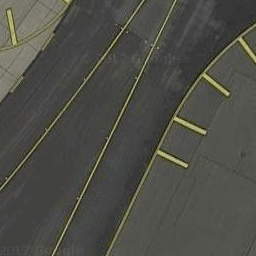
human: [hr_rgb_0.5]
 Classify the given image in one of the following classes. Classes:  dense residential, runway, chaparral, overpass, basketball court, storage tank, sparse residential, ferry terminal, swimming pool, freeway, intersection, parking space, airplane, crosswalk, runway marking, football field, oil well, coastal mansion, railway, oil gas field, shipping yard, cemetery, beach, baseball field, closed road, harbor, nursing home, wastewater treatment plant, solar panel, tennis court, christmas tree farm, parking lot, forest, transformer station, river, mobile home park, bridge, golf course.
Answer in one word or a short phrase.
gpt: runway marking